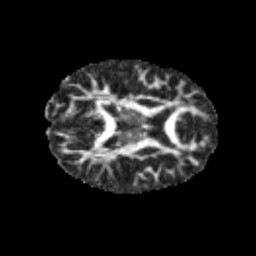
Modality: FA
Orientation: axial
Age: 13
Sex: female
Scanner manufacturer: siemens
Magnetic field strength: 3 T
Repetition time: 3.8 s
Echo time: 0.07 s